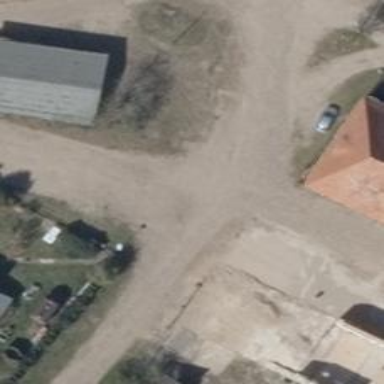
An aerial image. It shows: Residential road.